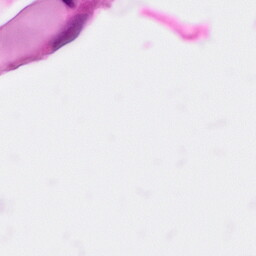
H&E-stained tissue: Pancreatic